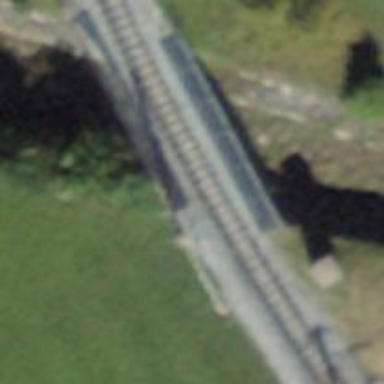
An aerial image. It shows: Narrow-gauge railway bridge with contact line electrification.